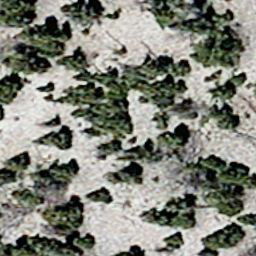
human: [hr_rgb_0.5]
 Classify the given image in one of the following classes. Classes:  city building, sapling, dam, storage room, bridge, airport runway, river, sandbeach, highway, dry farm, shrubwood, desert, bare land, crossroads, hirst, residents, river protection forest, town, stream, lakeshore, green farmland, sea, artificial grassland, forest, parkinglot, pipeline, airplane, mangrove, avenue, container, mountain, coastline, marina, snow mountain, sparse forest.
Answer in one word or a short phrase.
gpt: sparse forest